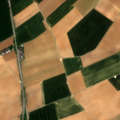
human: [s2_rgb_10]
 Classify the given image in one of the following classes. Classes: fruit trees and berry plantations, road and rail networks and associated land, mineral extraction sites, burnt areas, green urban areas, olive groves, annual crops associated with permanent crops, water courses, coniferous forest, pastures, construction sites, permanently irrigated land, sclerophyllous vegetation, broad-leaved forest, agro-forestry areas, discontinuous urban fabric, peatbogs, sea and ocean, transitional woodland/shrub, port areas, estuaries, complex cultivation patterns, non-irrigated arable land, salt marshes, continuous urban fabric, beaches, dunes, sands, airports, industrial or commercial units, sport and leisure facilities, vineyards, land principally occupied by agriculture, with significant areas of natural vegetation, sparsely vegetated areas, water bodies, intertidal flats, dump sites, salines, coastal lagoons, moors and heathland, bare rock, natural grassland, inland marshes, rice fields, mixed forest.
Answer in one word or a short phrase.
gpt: discontinuous urban fabric, non-irrigated arable land